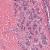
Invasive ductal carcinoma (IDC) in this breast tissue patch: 1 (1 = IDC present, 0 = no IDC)